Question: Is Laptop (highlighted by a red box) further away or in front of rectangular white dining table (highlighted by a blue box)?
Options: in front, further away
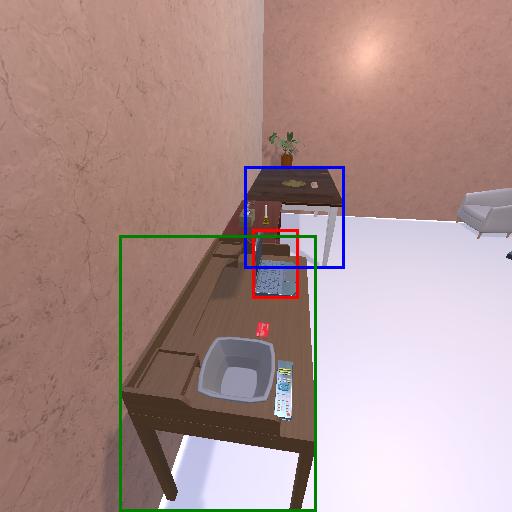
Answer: in front